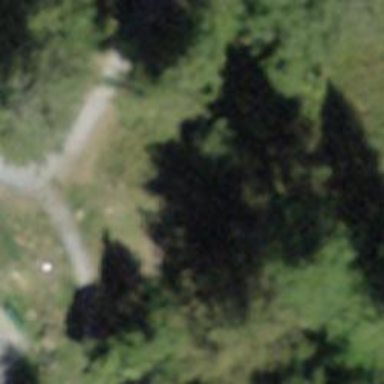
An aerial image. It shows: Bench for seating.